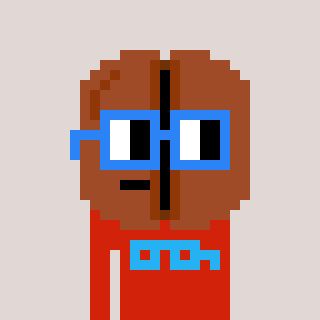
a pixel art character with square blue glasses, a coffeebean-shaped head and a red-colored body on a warm background